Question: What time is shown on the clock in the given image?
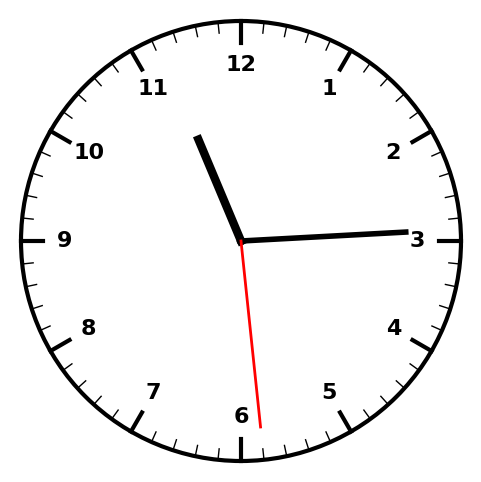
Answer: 11:14:29